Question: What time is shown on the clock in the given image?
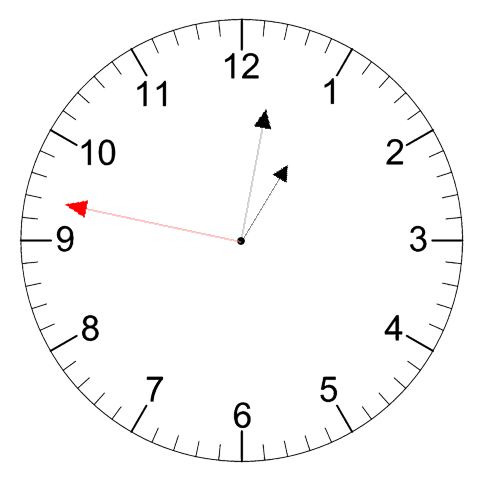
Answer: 01:01:47